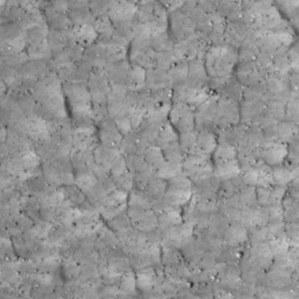
Label: non_frost